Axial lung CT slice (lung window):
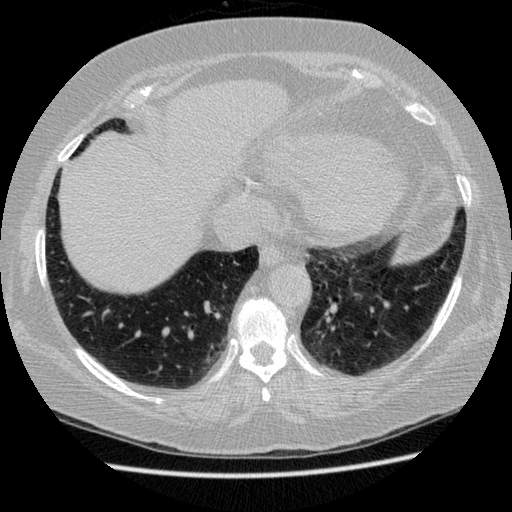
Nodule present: no